Question: When using autocomplete in pycharm I always get this weird looking red rectangle/square around the elements I'm writing and it messes up the whole flow. I have been looking into the PyCharm documentation but frankly I don't event know what I should be looking for and I haven't found anything with regard to .
Here is a screenshot:

<URL>
Any help will be greatly appreciated!
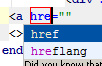
Answer: On your screenshot you've typed '<a' and PyCharm suggested you the completion options with the required attribute 'href', so just press Tab or Enter to get '<a href="|"' and continue typing the link.
If you don't like this behavior, it can be disabled in 'Settings' ('Preferences' on Mac), 'Editor' | 'Smart Keys', options group: